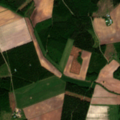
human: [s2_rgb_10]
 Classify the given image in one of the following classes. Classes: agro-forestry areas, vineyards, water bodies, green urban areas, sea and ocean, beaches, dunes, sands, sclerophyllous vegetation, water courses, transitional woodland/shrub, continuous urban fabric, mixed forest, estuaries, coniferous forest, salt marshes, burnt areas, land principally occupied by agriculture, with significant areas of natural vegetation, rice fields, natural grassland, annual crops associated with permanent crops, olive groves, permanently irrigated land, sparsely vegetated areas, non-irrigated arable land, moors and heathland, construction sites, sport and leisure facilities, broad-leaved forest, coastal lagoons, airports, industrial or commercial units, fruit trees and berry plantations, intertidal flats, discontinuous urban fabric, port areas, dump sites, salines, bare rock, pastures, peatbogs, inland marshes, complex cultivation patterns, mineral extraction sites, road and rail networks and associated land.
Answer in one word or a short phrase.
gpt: non-irrigated arable land, land principally occupied by agriculture, with significant areas of natural vegetation, coniferous forest, mixed forest